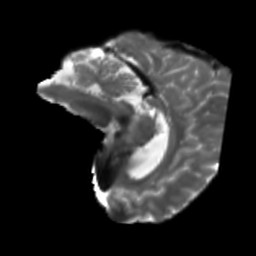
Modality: T2w
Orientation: sagittal
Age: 54
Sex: female
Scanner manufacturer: siemens
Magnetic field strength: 3 T
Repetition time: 5.25 s
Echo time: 0.08 s